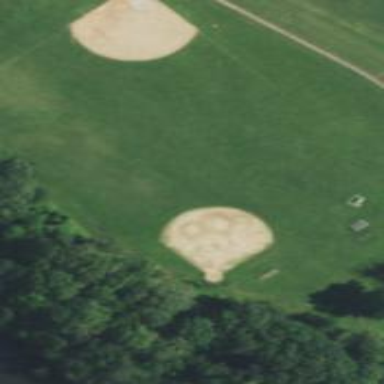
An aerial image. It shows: Baseball pitch for leisure land.